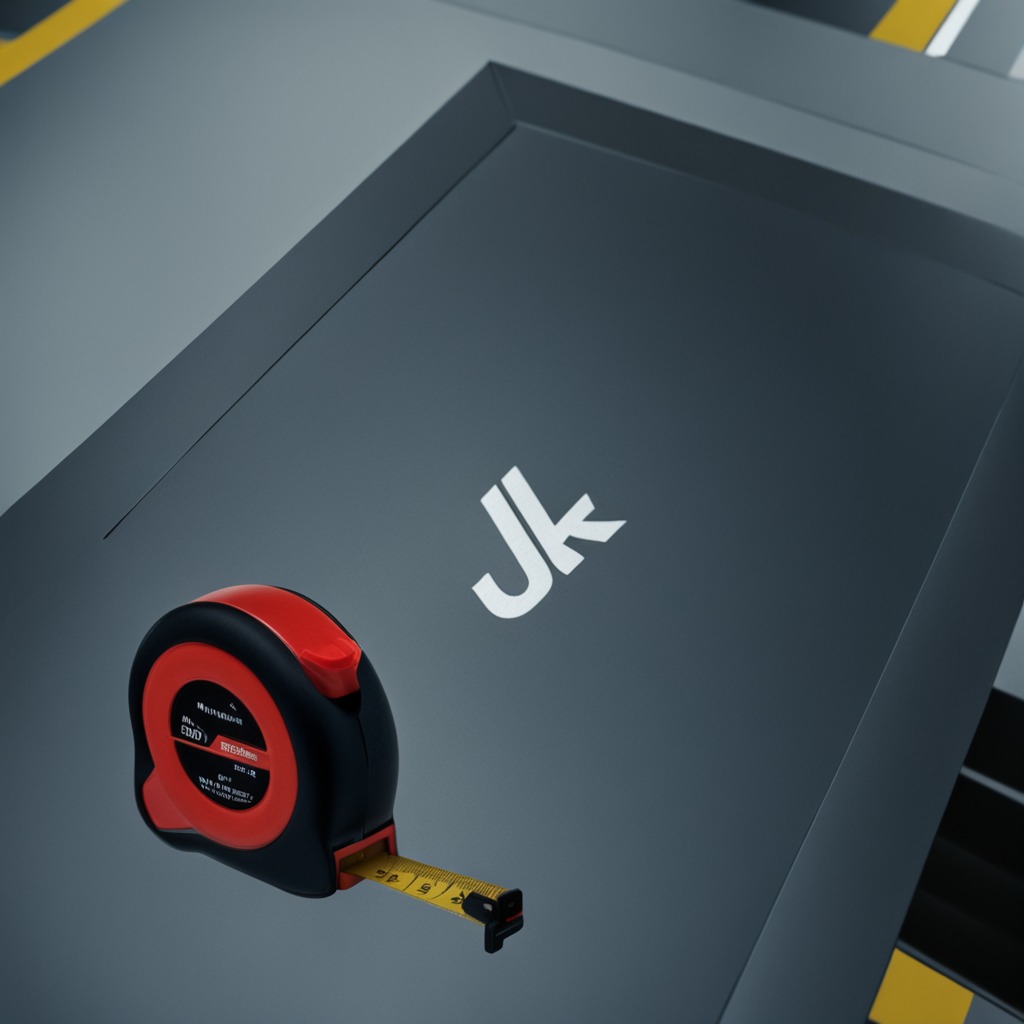
A measuring tape is lying on the toolbox surface in the airplane hangar workshop.